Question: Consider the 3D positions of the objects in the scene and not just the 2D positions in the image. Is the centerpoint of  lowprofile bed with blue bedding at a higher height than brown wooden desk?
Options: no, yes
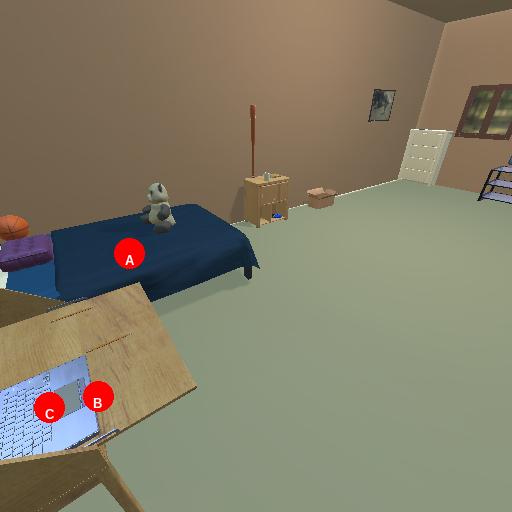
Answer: no